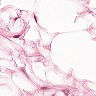
Metastatic tissue present: no